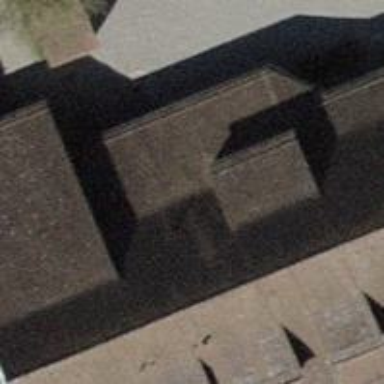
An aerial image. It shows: Gabled roof kindergarten building.